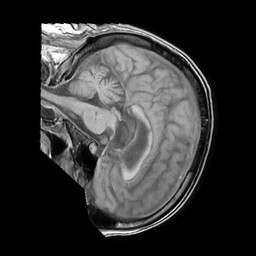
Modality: T1w
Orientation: sagittal
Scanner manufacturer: philips
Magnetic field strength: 1.5 T
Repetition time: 0.1863 s
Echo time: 0.001912 s